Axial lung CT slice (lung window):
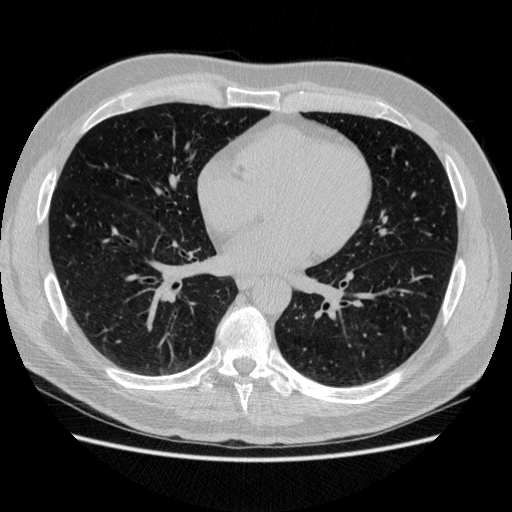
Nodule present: no